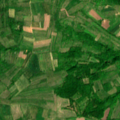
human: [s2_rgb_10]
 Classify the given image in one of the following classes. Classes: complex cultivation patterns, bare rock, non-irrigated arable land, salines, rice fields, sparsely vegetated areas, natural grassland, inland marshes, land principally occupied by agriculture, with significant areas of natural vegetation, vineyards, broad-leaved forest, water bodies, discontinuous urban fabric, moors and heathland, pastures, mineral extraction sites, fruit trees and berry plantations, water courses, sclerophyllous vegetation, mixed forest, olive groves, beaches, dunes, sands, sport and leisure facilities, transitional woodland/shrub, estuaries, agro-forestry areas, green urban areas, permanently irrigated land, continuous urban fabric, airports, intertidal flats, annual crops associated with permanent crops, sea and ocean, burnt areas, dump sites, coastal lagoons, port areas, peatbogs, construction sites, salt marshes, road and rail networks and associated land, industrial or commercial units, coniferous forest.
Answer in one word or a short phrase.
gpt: complex cultivation patterns, land principally occupied by agriculture, with significant areas of natural vegetation, transitional woodland/shrub